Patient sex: F
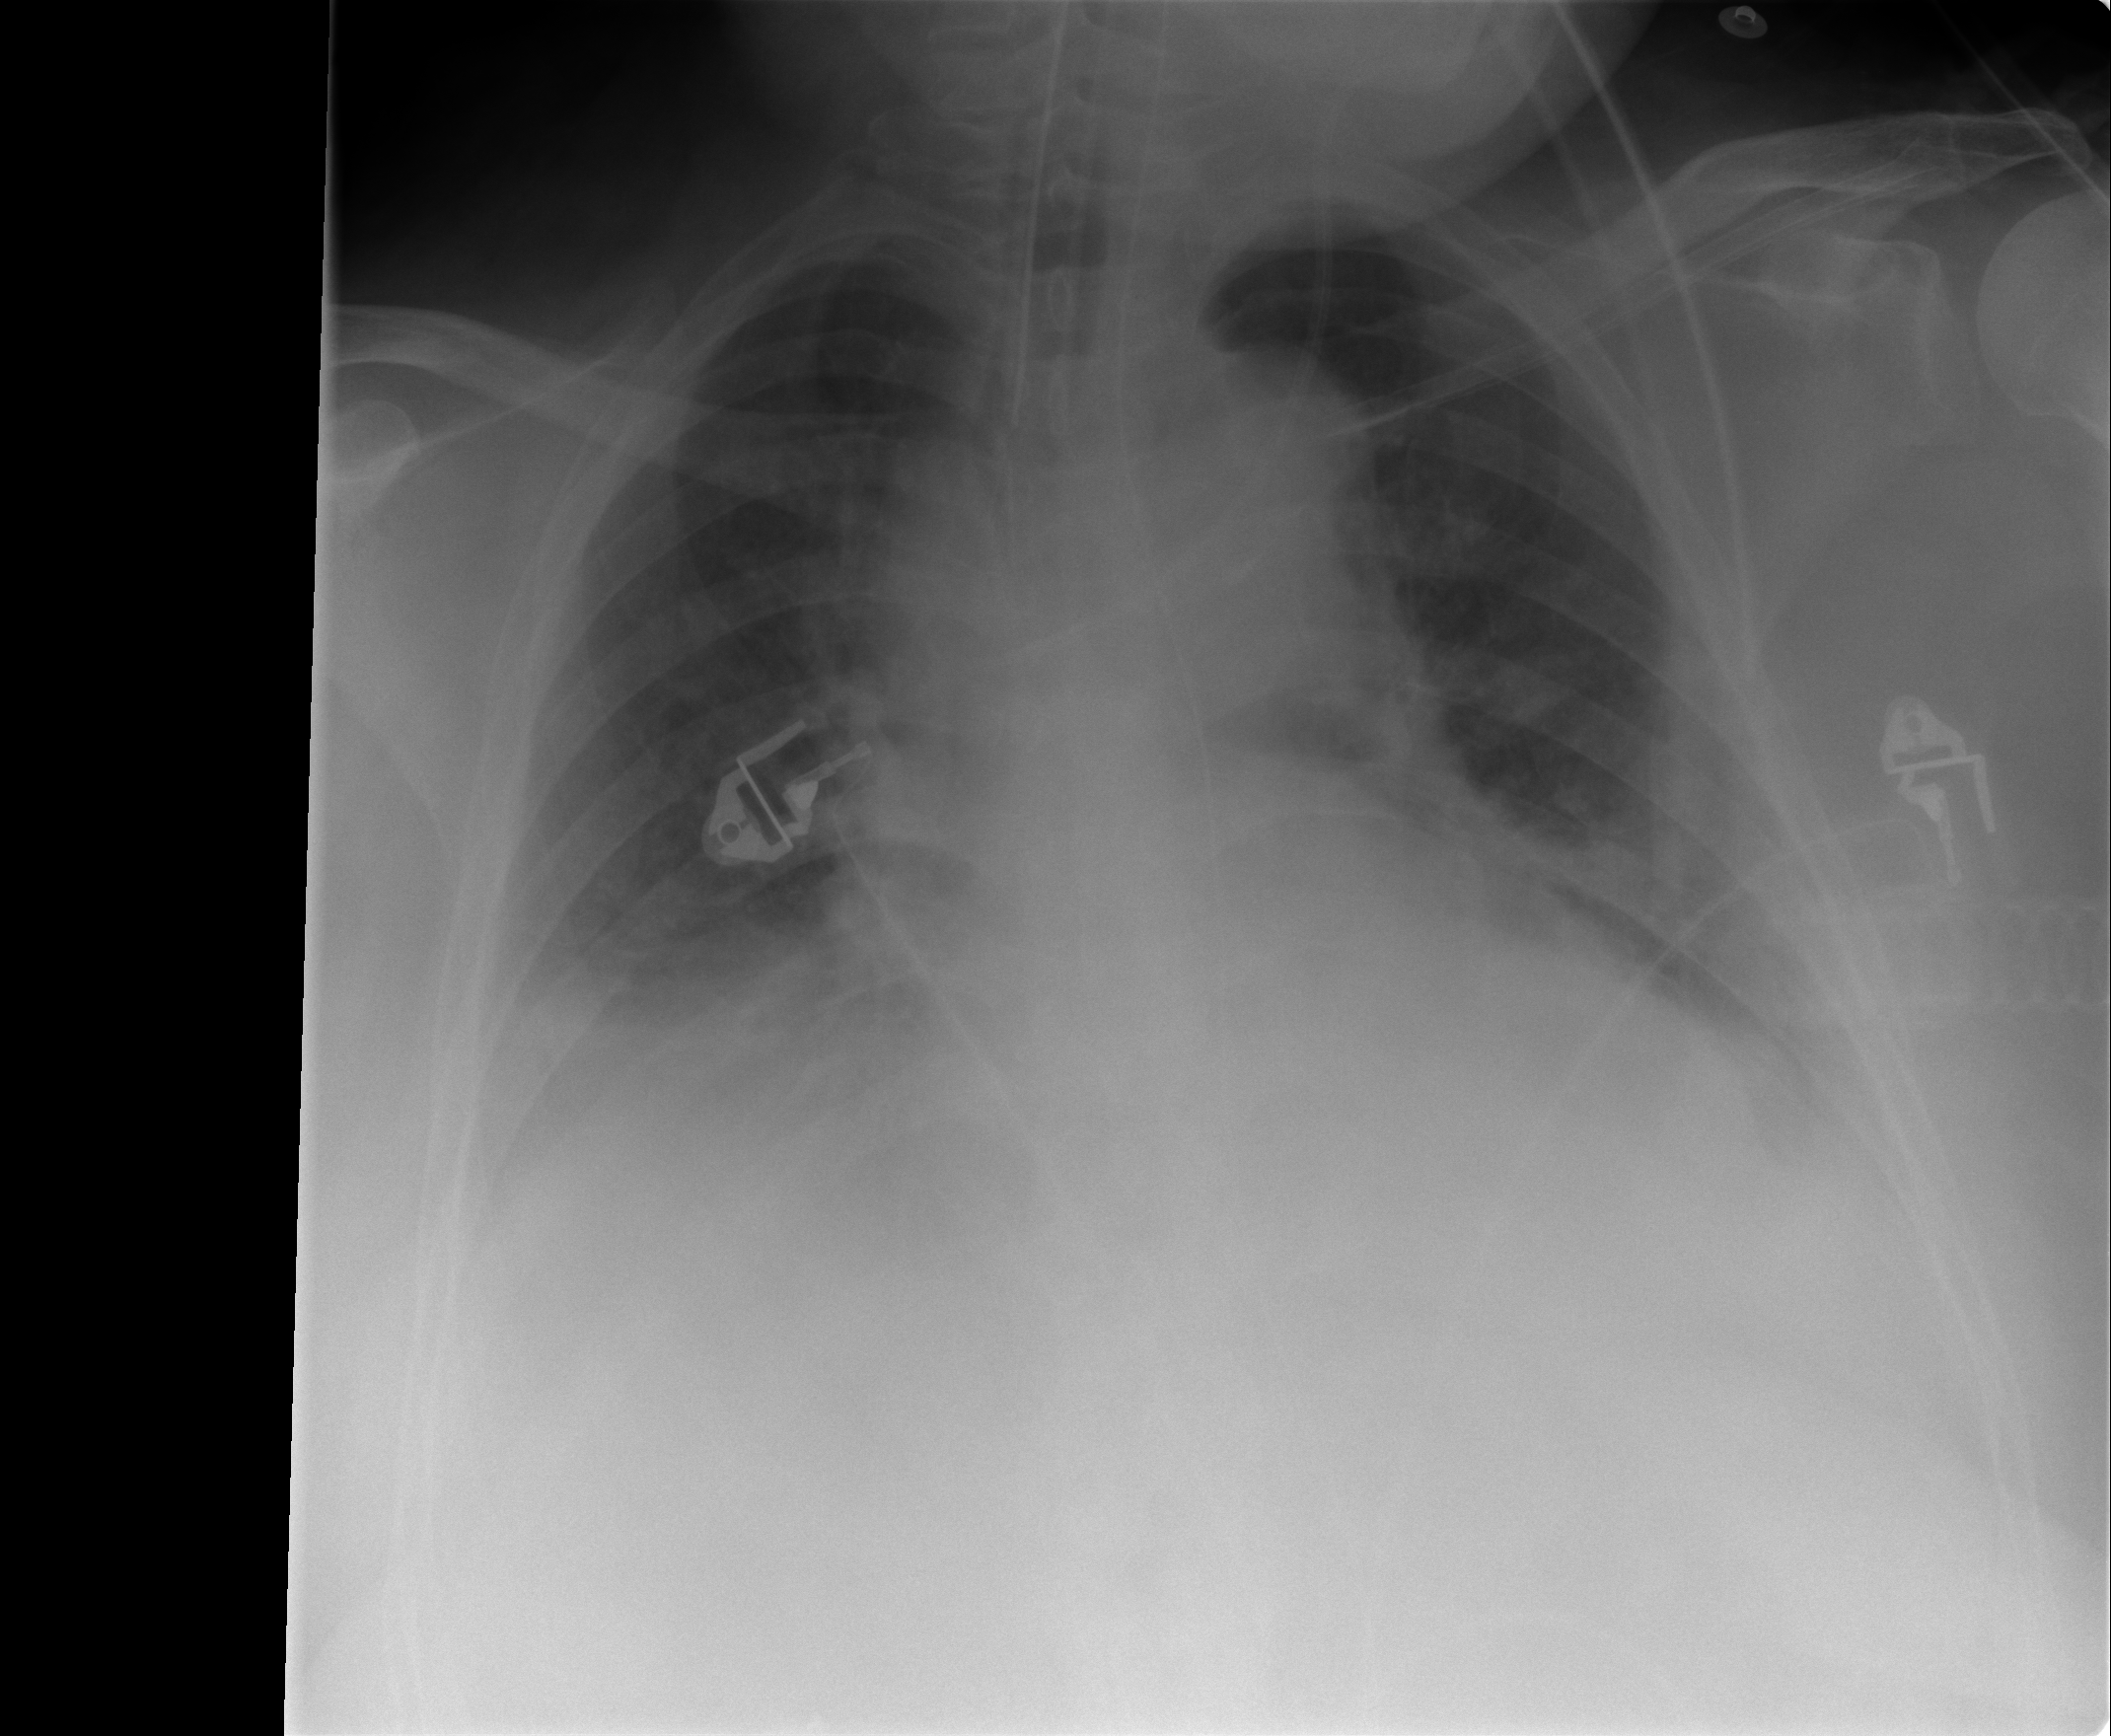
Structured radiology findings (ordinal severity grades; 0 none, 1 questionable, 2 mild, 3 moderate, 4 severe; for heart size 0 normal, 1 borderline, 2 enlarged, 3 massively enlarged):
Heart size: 2
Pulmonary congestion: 2
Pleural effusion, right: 2
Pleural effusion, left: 2
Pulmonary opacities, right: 0
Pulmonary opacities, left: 0
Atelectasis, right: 0
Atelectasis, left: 0